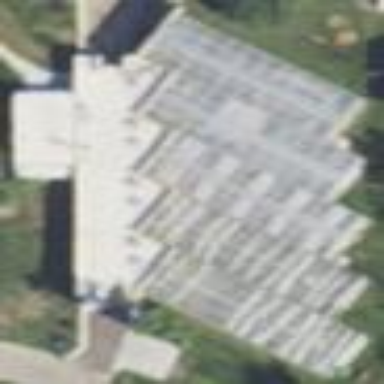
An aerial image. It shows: Greenhouse.